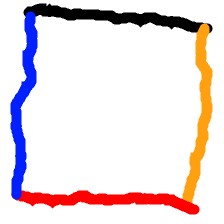
Shape: square